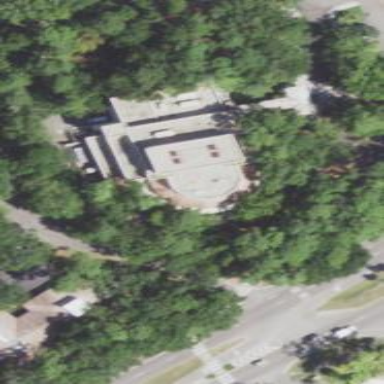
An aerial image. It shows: Arts centre building.